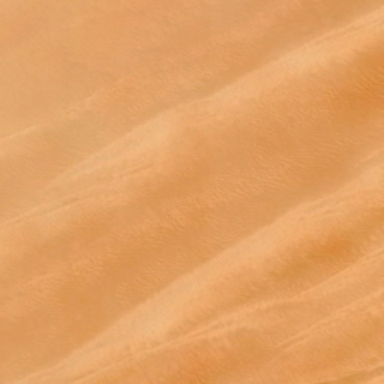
Several parallel ripples are in a piece of yellow desert .